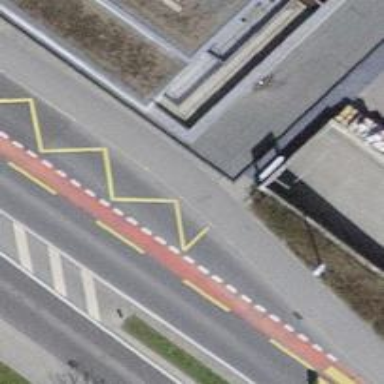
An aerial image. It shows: Bicycle parking area with bollard.